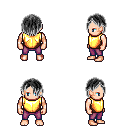
a pixel art fantasy rpg character, male body template, human, light skin, gold chest armor, magenta pants, gray bangs hairstyle, four views (front, back, left, right), 2x2 character sprite sheet, small pixel art, hard edges, no anti-aliasing